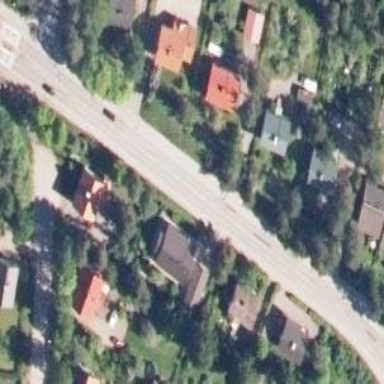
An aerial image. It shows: Asphalt cycleway.